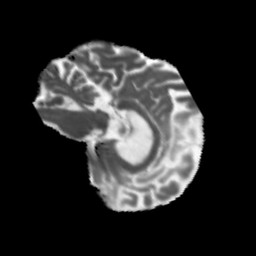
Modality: MD
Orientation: sagittal
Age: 75
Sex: male
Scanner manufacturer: siemens
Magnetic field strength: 3 T
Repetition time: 5.47 s
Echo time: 0.0854 s